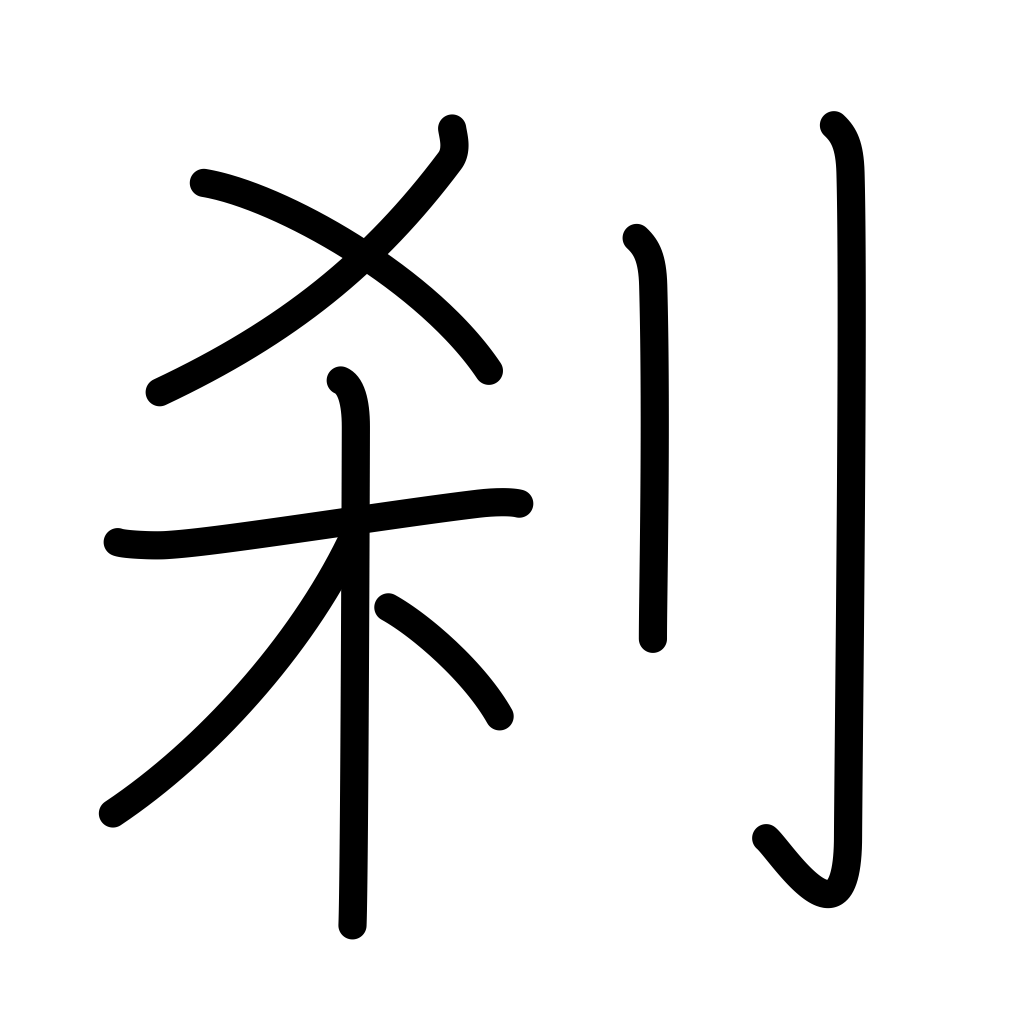
Meaning: temple